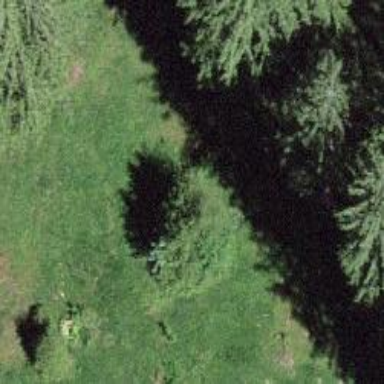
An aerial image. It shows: Single tag "natural: tree."